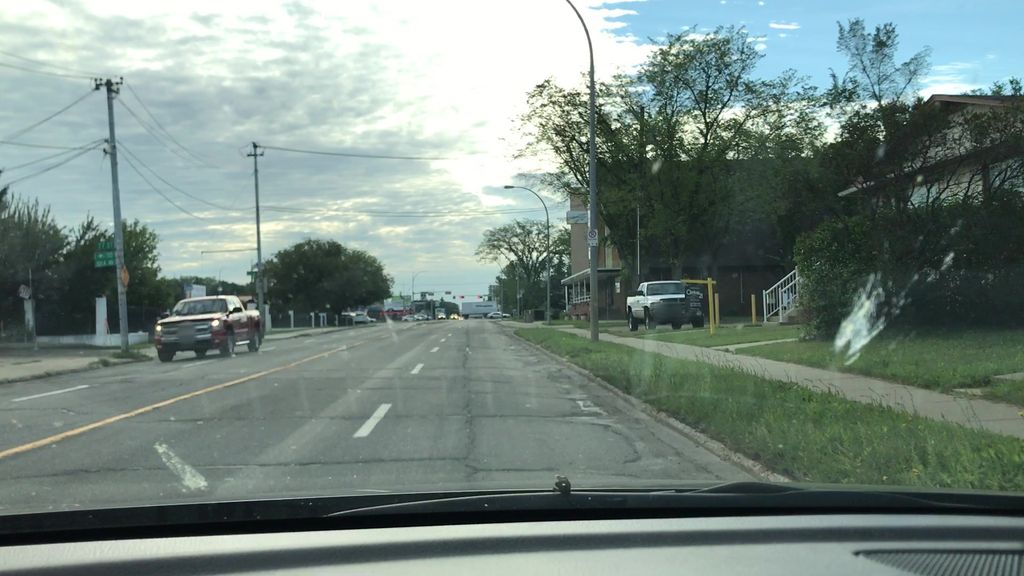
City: edmonton